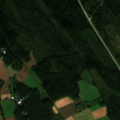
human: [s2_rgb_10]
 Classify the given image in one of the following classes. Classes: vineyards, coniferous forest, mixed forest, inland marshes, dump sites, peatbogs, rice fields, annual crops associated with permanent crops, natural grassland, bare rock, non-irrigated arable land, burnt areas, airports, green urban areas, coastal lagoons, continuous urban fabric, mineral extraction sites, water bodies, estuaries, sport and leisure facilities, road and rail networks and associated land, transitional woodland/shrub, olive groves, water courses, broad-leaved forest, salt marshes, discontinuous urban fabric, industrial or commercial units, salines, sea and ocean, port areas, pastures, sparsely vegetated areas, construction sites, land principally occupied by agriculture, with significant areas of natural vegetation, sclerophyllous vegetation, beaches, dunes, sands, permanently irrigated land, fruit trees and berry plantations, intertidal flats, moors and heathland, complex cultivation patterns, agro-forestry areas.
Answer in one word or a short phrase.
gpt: non-irrigated arable land, land principally occupied by agriculture, with significant areas of natural vegetation, coniferous forest, mixed forest